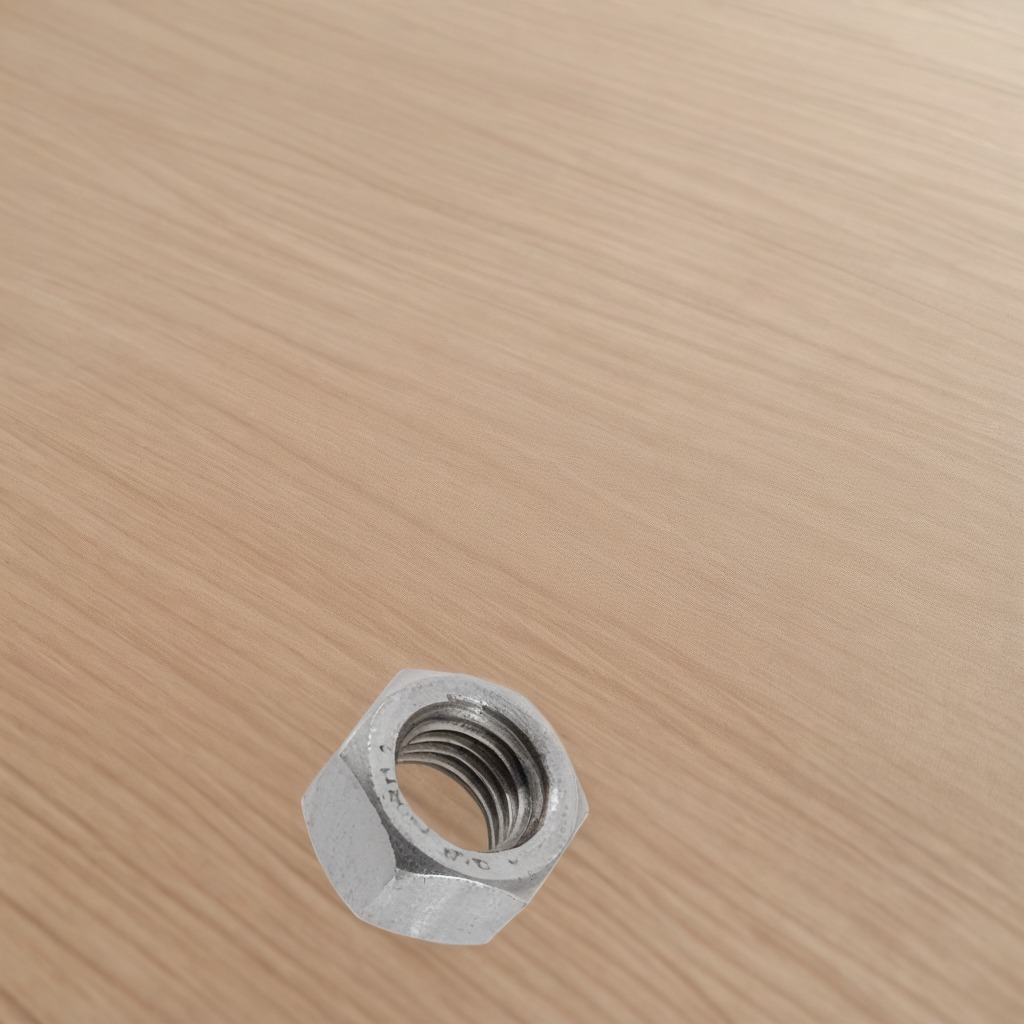
A metal nut lies on a wooden table in an outdoor workshop during daytime bright natural light soft shadows worn but beneath the cloth.